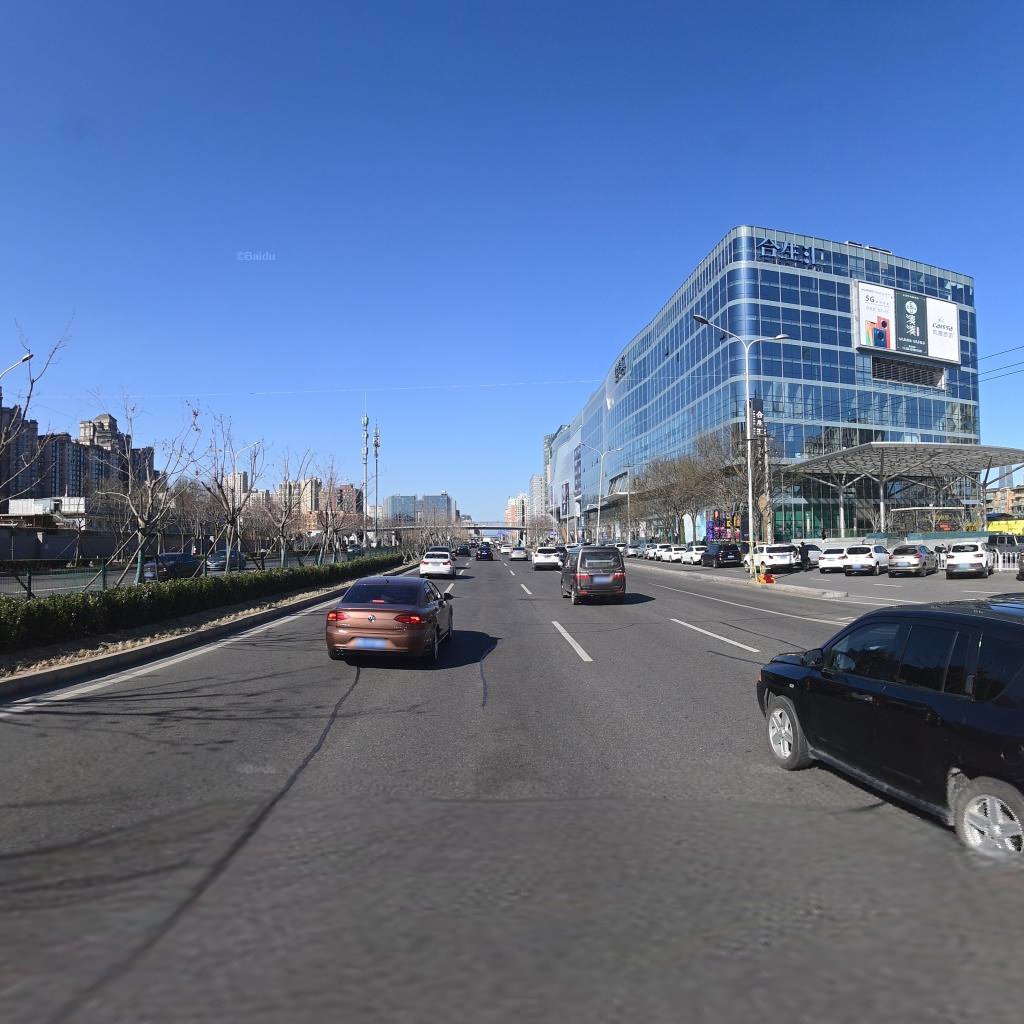
Region: Chaoyang
Road damage annotations: longitudinal patch, transverse patch, longitudinal patch, longitudinal patch, longitudinal patch